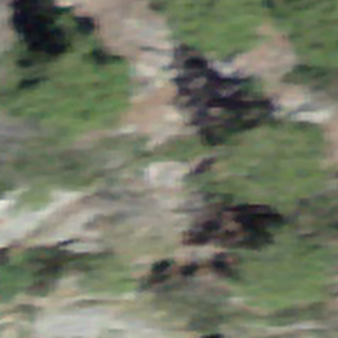
Label: other